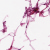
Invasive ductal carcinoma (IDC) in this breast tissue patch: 0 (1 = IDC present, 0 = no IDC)